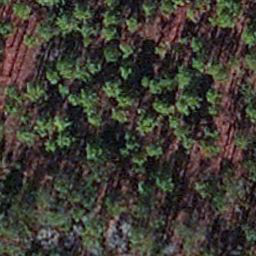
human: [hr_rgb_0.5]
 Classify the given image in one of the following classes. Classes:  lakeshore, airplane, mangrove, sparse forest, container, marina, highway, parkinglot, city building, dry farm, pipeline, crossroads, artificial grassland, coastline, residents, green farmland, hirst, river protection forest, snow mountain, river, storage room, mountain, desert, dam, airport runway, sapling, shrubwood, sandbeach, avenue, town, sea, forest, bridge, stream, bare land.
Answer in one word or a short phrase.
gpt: sapling